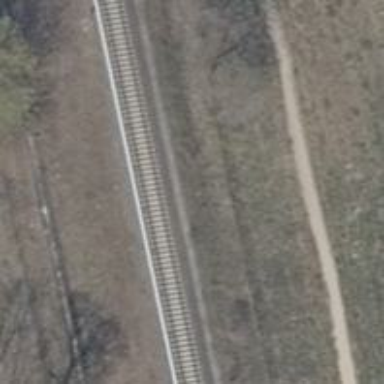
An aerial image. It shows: Electrified contact line.